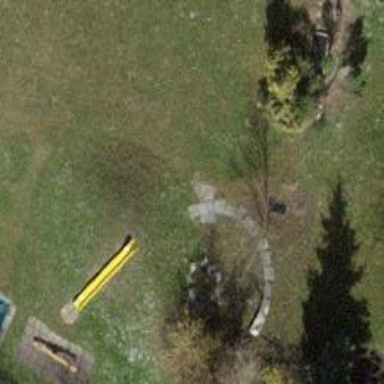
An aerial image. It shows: Playground featuring slide.